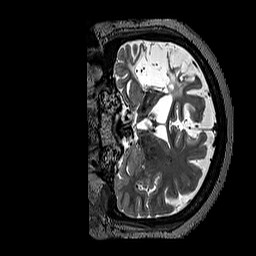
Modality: T2w
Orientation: coronal
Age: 56
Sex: female
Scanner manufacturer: siemens
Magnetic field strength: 3 T
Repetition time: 3.2 s
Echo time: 0.567 s